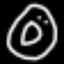
Label: donut